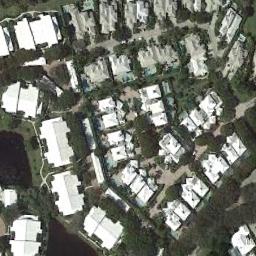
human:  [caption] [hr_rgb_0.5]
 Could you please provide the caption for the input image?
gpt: In densely populated areas there are many roads and densely arranged houses and trees of varying sizes and shapes as well as large lawns .

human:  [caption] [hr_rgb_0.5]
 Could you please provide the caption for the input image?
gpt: The dense residential is next to some trees and lake .

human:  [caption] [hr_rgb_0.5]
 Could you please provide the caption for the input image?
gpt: A dense residential area has a lot of greenery and lots of houses of the same style .

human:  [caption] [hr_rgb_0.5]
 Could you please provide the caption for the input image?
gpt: The houses line up neatly .

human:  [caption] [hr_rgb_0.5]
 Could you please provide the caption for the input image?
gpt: There are many white buildings with trees around on dense residential area .